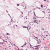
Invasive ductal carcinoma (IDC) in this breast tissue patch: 0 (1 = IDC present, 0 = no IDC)